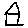
Label: house